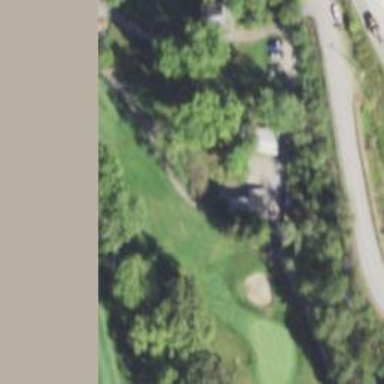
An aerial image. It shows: Path for golf carts.